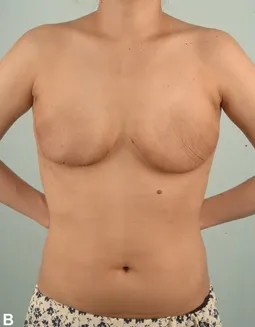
B
) Postoperative 3-month frontal view.
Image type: medical_photograph (other_medical_photograph)